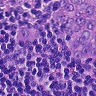
Metastatic tissue present: yes